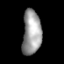
Tissue: prostate
Cell type: Fibroblasts
Senescence score: 0.7197
Nuclear area (px): 821
Mean DAPI intensity: 155.775